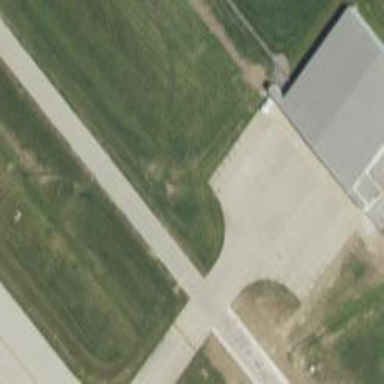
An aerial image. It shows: Apron at the airport.